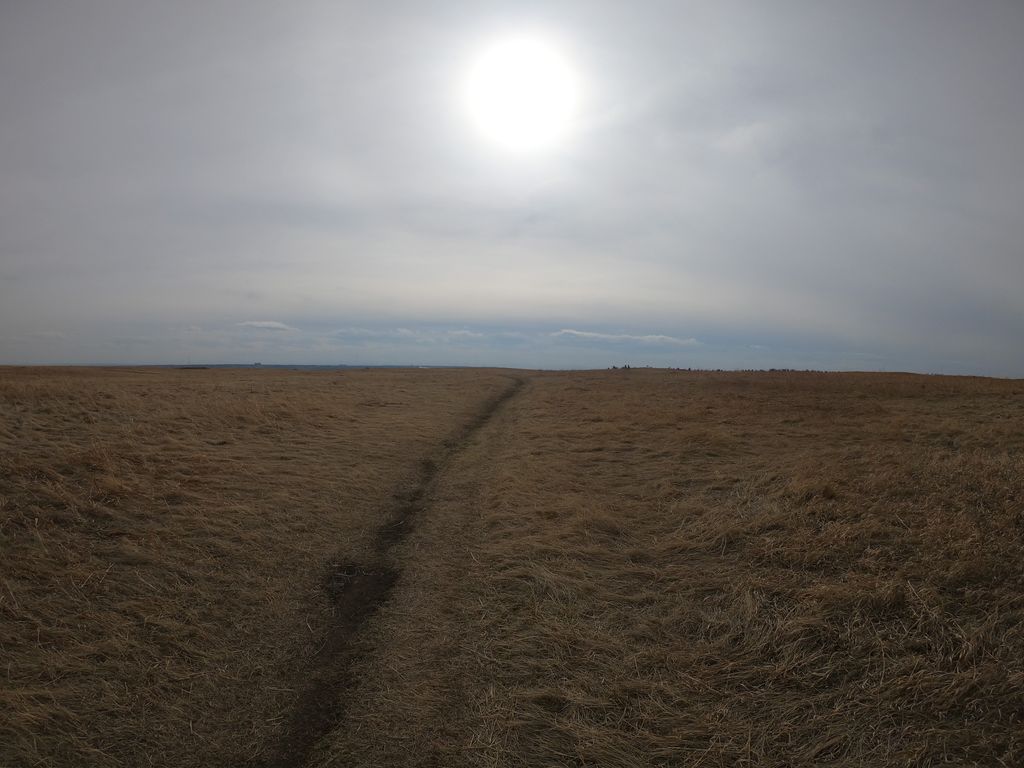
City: calgary